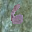
Label: 6